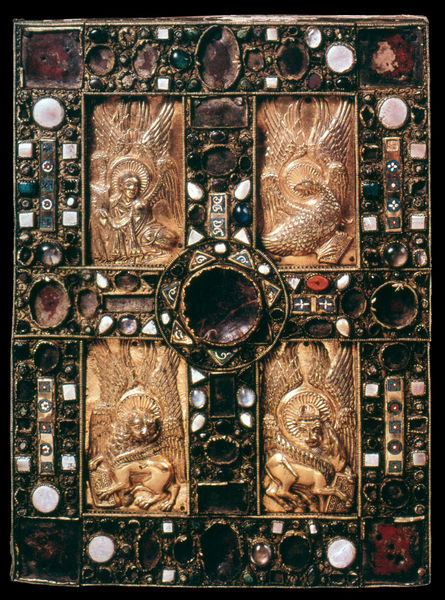
Titel: Buchdeckel mit Aposteln
Institution: Trier, Domschatz
Schlagwörter: adler, blau, flügel, vogel, weiß, bunt, mitte, schmuck, schwarz, türkis, rot, tiere, muster, bibel, mensch, gold, edelsteine, perlen, kreis, engel, metall, vier, deckel, buch, kreuz, mosaik, einlegearbeit, intarsien, buchdeckel, einband, wappen, jesus, edelstein, löwe, stier, opal, sakral, christentum, drache, rubin, elfenbein, markus, kult, evangelium, lukas, matthäus, kodex, gemmen, tükis, vier evangelisten, apokalytisches tier